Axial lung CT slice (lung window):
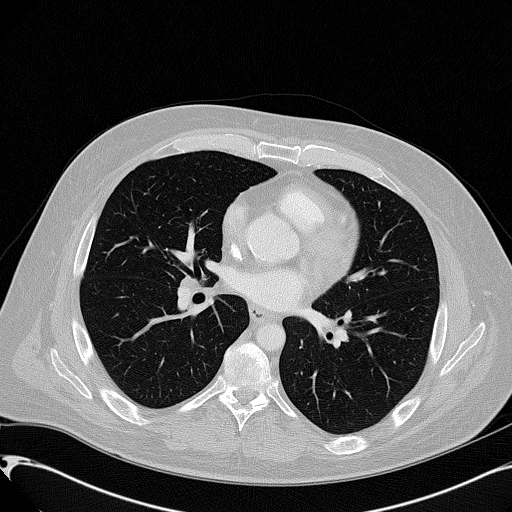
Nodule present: no